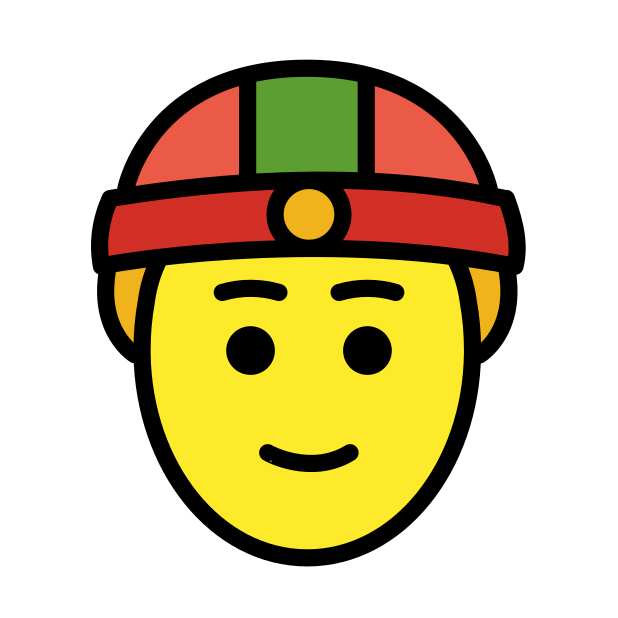
person with skullcap